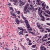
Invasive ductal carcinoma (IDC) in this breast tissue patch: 0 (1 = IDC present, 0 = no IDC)